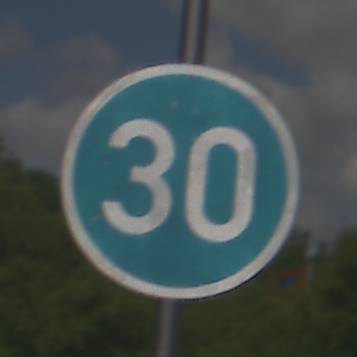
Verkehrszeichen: VorgeschriebeneMindestgeschwindigkeit
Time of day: Midday
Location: Outdoor (RoadRail)
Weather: PartlyCloudy
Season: NotSpecified
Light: Natural